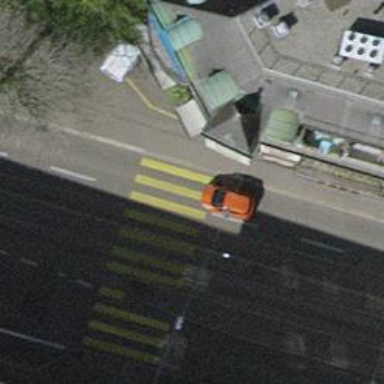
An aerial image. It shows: Railway crossing.